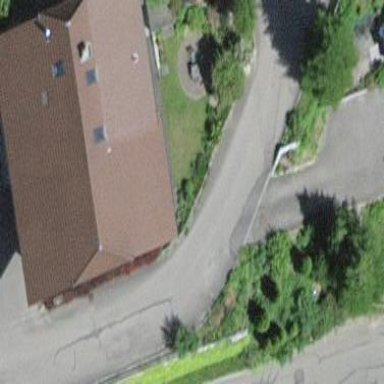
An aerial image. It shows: Simple house.